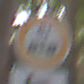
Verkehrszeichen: TatsaechlicheAchslast
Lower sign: RichtungsangabeDurchPfeile2
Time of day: MorningAfternoon
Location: Outdoor (Urban)
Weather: Overcast
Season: NotSpecified
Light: Natural